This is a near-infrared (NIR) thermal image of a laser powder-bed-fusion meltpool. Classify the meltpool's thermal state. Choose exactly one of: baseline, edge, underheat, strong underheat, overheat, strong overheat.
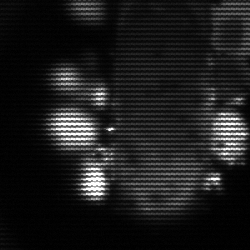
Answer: strong underheat